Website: crate-barrel
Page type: stored-credit-cards
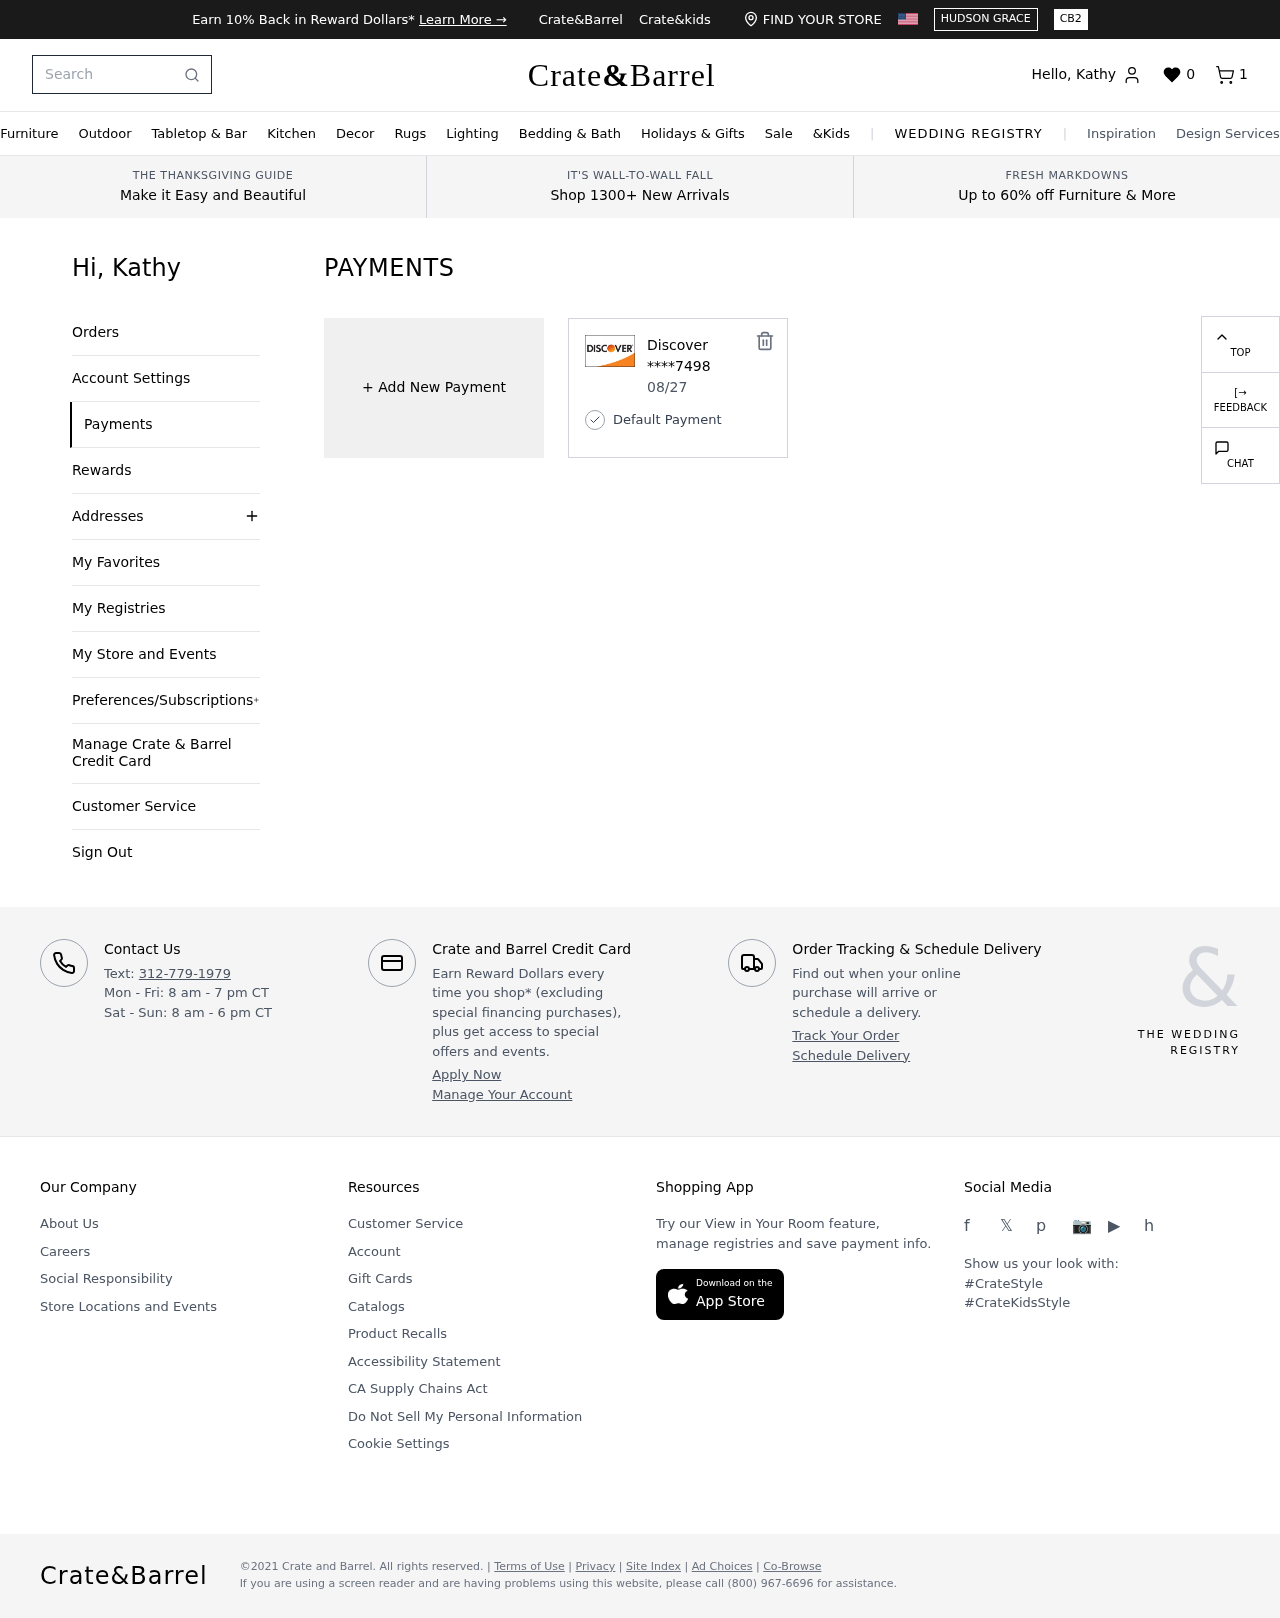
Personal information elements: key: PII_CARD_EXPIRY
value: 08/27
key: PII_CARD_LAST4
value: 7498
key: PII_CARD_TYPE
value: Discover
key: PII_FIRSTNAME
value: Kathy
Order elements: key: ORDER_NUM_ITEMS
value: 1
Search elements: key: HEADER_SEARCH
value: Search
Other elements: key: FAVORITES_COUNT
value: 0